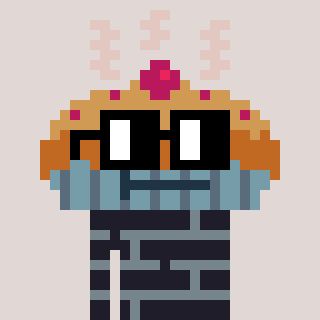
a pixel art character with square black glasses, a pie-shaped head and a grayscale-colored body on a warm background